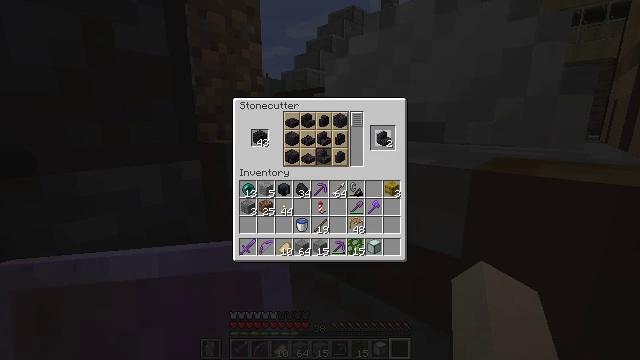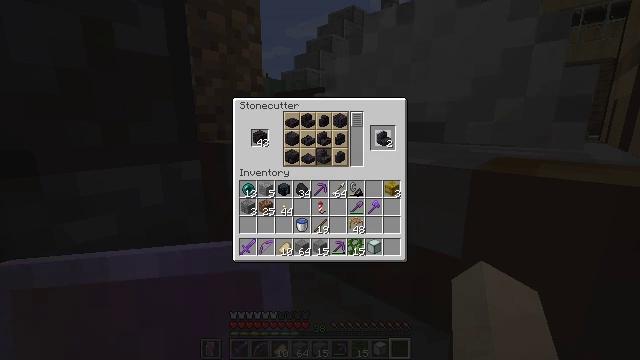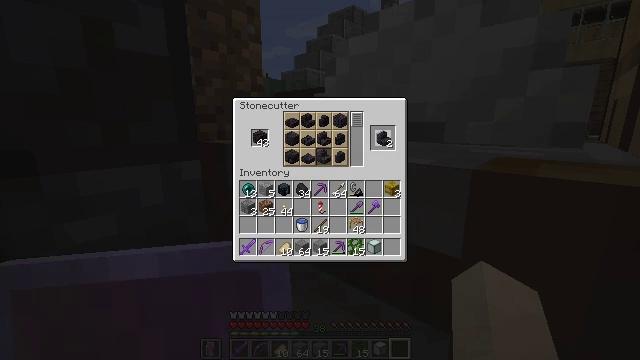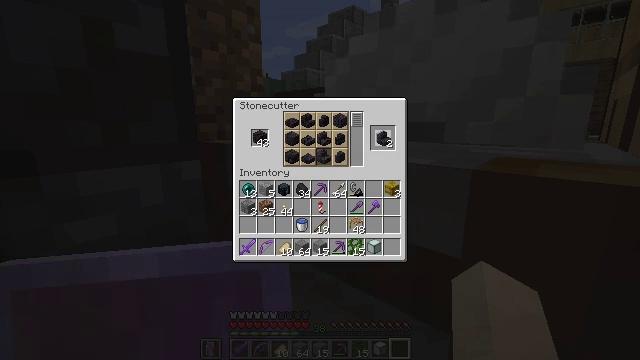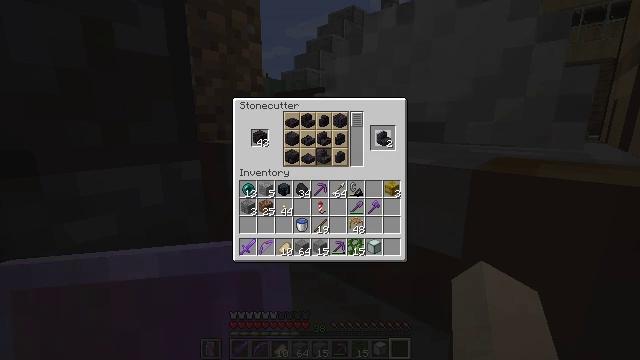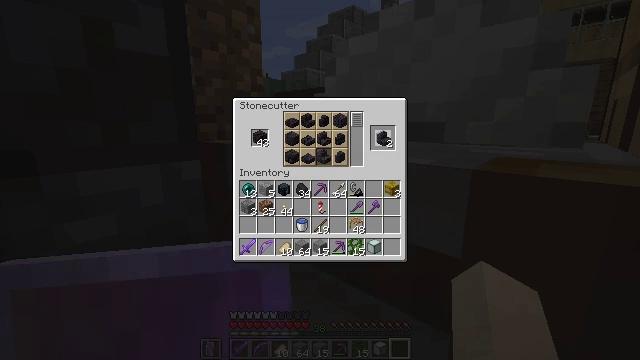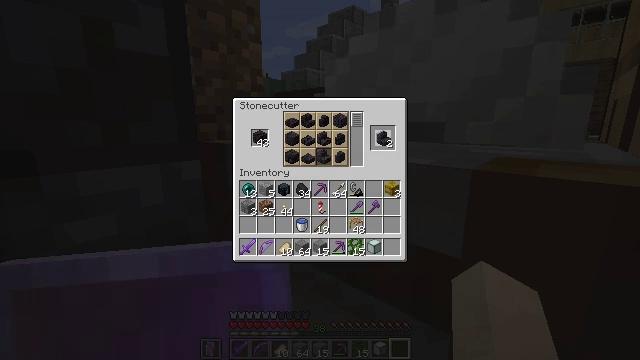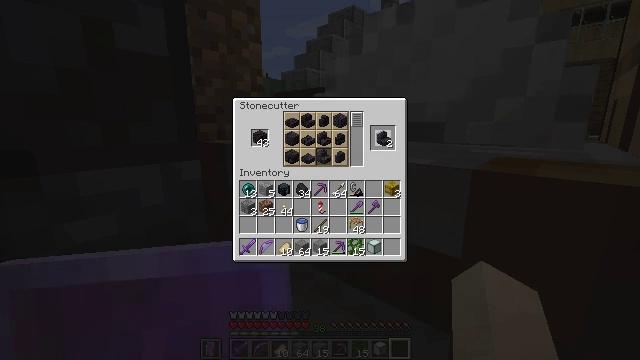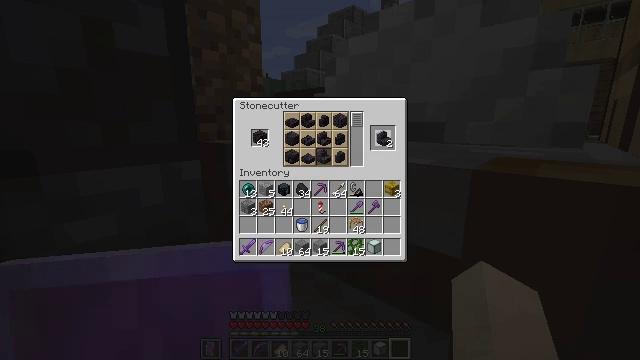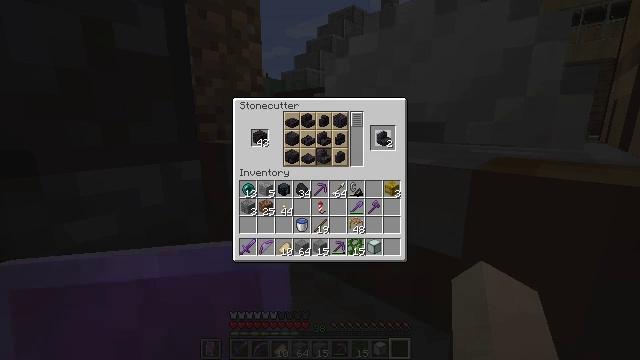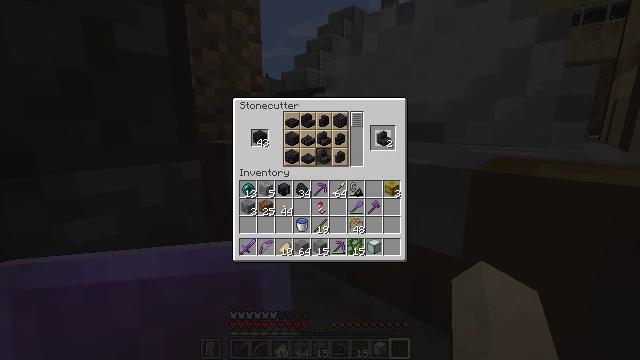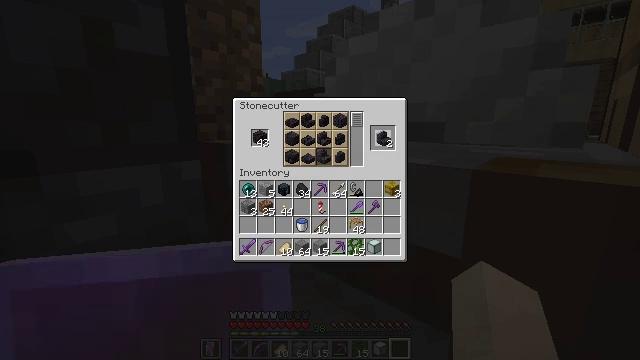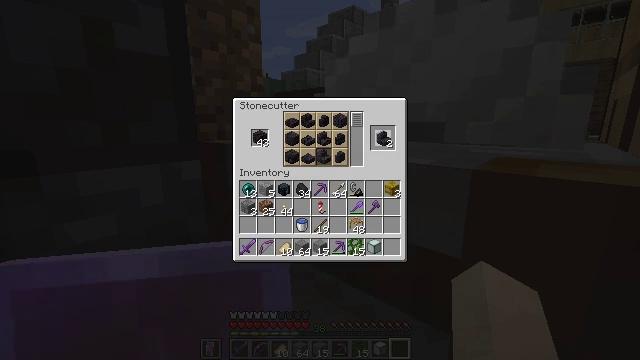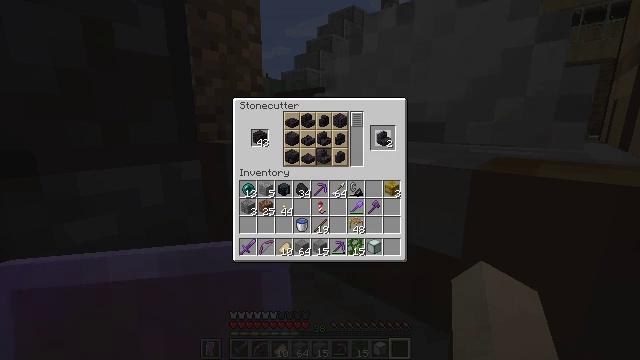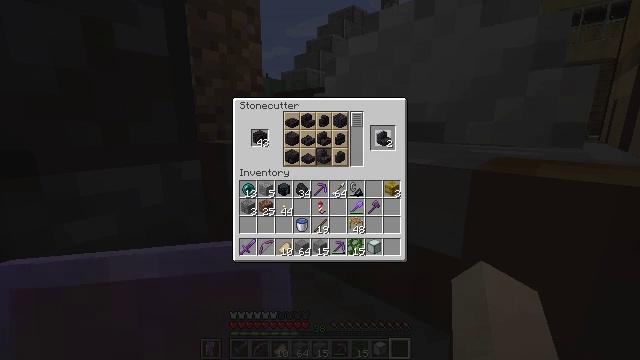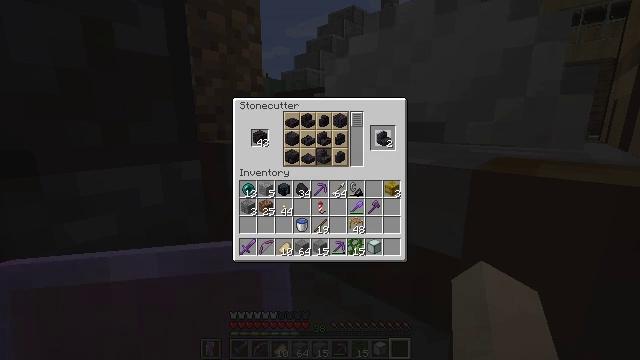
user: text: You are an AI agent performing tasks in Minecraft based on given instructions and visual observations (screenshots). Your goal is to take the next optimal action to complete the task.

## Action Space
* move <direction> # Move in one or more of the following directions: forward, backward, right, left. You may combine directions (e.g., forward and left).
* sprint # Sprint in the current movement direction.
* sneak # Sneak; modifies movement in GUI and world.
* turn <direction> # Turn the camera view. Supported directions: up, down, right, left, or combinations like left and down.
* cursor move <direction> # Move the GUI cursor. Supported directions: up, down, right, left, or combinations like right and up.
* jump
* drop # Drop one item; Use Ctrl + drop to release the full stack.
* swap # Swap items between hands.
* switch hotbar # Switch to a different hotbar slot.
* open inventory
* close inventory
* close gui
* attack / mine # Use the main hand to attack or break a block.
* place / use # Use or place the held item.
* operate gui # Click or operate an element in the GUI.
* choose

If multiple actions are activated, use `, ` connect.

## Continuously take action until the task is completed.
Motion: motion action
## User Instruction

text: Use polished blackstone to craft polished blackstone stairs at the table.
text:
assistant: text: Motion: no_op
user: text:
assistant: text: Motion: no_op
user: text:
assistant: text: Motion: no_op
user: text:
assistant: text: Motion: no_op
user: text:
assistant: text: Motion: no_op
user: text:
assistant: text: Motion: no_op
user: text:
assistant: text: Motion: no_op
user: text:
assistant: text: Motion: no_op
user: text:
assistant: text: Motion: no_op
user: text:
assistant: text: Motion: no_op
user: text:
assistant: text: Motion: no_op
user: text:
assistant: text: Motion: no_op
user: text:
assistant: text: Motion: no_op
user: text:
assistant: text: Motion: no_op
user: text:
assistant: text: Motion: no_op
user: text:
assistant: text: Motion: no_op
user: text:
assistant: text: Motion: no_op
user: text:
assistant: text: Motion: no_op
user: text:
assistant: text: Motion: no_op
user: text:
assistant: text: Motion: no_op
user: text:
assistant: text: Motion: no_op
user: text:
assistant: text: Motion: no_op
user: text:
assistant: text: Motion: no_op
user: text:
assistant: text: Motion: no_op
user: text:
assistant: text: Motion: no_op
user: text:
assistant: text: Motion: no_op
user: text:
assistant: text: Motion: no_op
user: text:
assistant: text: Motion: no_op
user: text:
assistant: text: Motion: no_op
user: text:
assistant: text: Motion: no_op